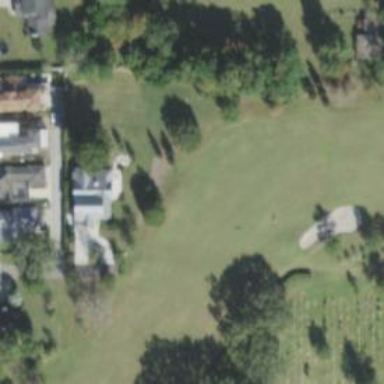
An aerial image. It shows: View of golf hole.